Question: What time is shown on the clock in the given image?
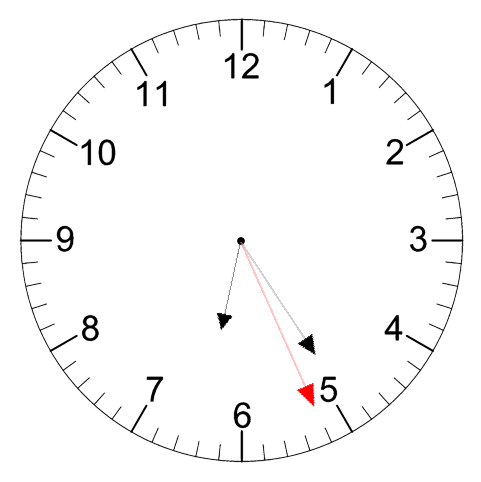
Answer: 06:24:26